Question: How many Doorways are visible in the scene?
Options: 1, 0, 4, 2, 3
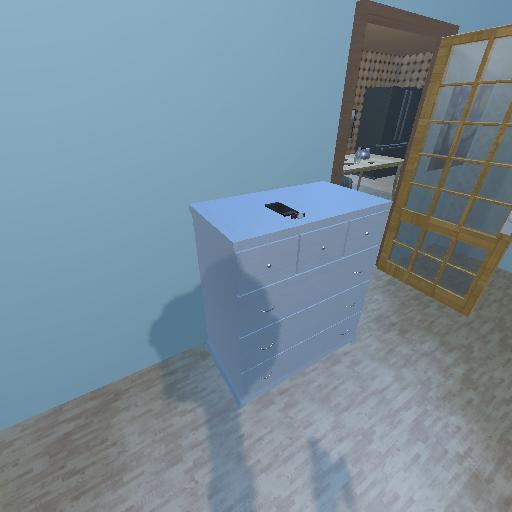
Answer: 1